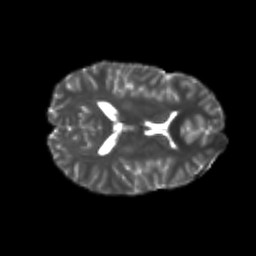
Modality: T2w
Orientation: axial
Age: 24
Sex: female
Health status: healthy
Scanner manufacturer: philips
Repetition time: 7.389 s
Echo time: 0.08599 s